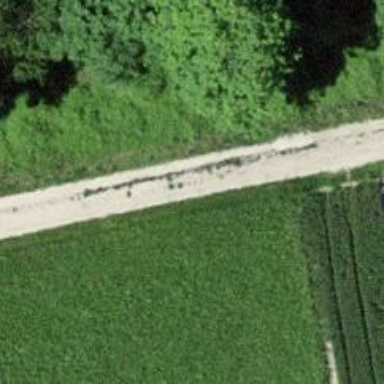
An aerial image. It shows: Well-maintained track road with grade 1 tracktype.